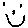
Label: smiley face